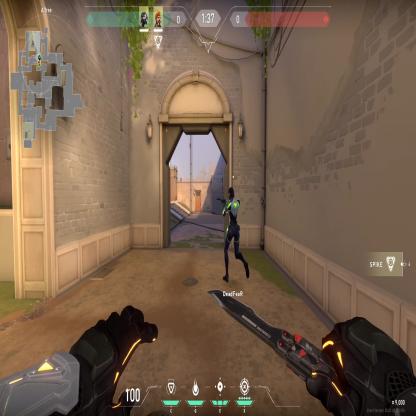
Label: teammate